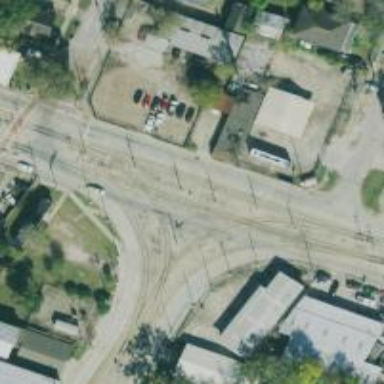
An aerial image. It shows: Light rail yard with electrified contact lines.